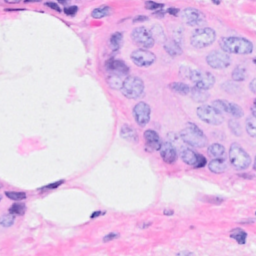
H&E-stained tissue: Breast